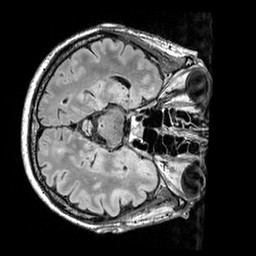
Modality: FLAIR
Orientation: axial
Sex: male
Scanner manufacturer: siemens
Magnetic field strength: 3 T
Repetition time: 5 s
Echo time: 0.395 s